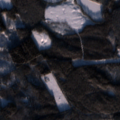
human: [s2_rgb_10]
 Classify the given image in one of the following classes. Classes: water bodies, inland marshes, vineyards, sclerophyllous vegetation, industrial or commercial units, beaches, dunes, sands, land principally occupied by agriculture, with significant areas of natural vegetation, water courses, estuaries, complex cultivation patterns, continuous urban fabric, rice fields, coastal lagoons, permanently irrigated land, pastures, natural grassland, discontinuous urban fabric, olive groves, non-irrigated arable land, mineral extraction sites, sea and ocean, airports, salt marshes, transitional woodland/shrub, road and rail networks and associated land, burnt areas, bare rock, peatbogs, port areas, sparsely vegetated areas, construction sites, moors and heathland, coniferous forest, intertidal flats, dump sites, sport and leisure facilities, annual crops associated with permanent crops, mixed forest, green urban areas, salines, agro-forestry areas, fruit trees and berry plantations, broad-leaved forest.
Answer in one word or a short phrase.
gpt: broad-leaved forest, coniferous forest, mixed forest